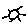
Label: sun